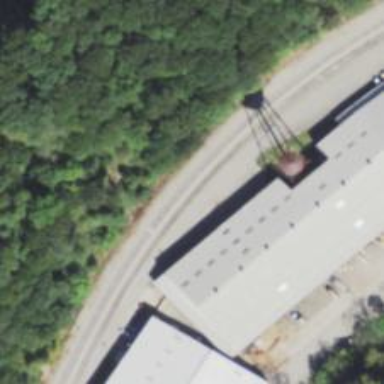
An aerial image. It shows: Railway siding with rails.